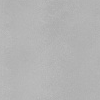
Atmospheric dust classification: dusty